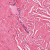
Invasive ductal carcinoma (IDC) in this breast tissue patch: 0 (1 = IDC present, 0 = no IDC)